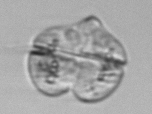
Label: Karenia